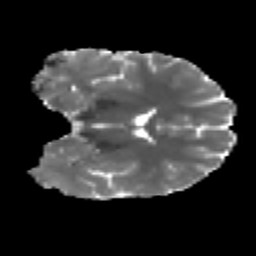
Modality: MD
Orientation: coronal
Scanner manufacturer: ge
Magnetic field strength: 3 T
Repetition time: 7.98 s
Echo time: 0.0701 s